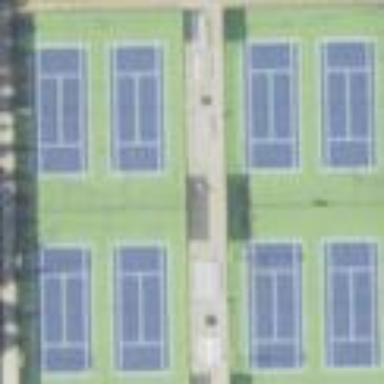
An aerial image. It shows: Sports centre featuring tennis facilities.